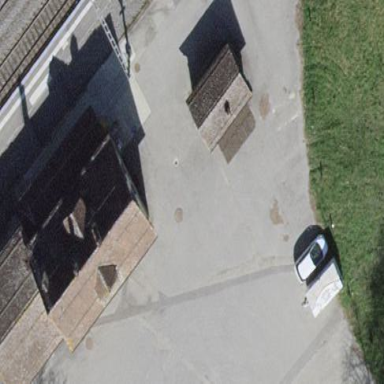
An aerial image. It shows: Train station building.